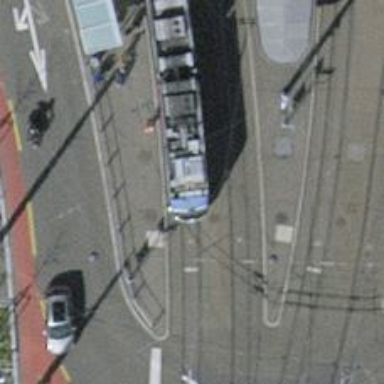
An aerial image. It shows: Tram stop with stop position for public transport.